Field crop: maize
Growth stage: 2
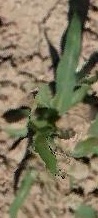
Species: maize